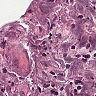
Metastatic tissue present: no